Interaction volume radius: 5 \u00c5
Interaction volume height: 20 \u00c5
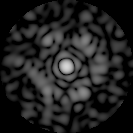
Disorder parameter: 0.6672